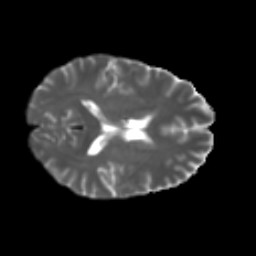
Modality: T2w
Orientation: axial
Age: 37
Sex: male
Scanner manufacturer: ge
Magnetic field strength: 3 T
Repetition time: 7.8 s
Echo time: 0.0608 s